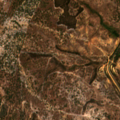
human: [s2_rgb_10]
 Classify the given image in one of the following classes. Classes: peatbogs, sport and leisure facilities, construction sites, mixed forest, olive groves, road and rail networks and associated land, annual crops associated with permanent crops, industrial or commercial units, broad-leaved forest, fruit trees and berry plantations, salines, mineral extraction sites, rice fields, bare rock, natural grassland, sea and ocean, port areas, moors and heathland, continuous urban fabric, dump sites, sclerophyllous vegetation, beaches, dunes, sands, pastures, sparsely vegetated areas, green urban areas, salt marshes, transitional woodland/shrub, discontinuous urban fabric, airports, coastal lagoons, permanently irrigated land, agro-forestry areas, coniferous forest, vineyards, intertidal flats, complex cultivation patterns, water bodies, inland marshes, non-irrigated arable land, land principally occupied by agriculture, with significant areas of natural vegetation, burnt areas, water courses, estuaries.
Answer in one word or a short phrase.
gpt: land principally occupied by agriculture, with significant areas of natural vegetation, agro-forestry areas, broad-leaved forest, mixed forest, transitional woodland/shrub